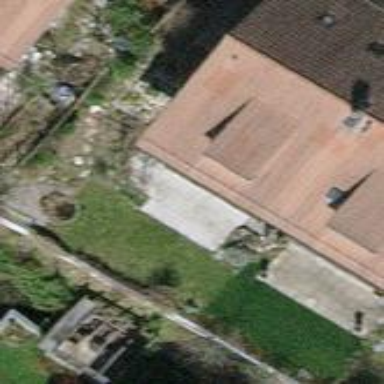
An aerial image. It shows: Terrace building.